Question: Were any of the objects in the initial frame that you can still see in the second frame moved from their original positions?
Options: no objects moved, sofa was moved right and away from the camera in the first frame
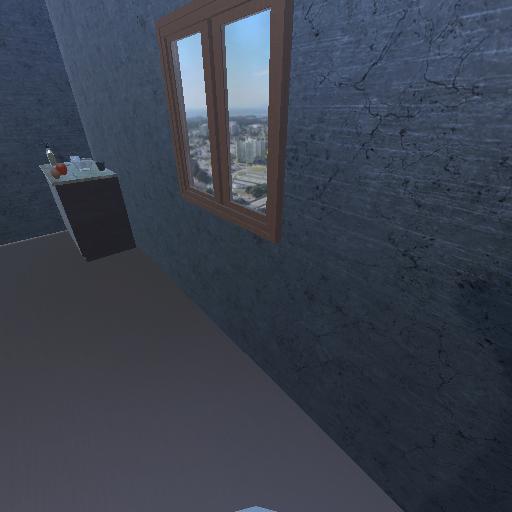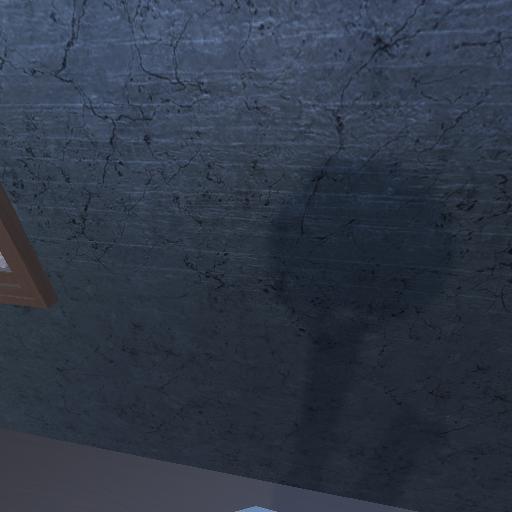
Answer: no objects moved